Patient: sex M, age 66
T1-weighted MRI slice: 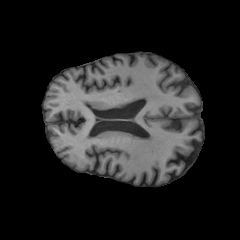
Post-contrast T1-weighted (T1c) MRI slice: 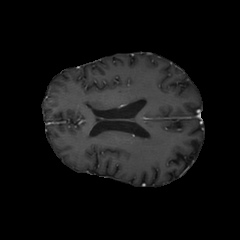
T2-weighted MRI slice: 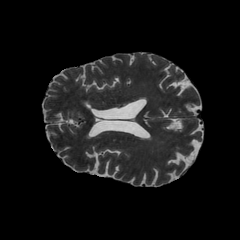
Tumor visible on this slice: no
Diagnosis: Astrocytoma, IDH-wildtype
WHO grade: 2